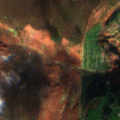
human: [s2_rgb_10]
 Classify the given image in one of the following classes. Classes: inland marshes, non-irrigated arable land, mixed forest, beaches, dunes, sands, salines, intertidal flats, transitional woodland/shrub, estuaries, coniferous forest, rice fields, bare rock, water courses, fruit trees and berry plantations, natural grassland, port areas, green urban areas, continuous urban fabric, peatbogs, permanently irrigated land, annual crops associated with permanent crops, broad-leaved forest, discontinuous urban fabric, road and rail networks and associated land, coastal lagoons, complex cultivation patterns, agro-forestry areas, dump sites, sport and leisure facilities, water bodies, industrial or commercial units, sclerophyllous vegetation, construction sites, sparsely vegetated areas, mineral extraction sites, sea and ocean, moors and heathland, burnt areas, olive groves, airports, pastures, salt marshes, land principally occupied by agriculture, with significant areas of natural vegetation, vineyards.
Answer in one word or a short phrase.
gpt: broad-leaved forest, coniferous forest, moors and heathland, transitional woodland/shrub